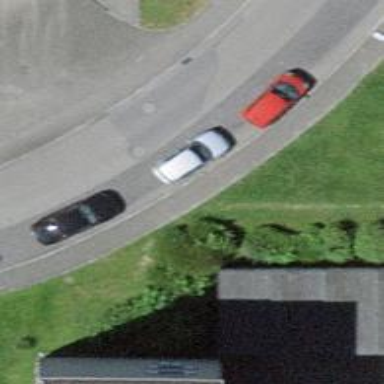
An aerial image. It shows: Residential road with separate sidewalks on both sides.